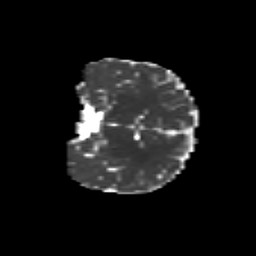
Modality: MD
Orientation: coronal
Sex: male
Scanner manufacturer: siemens
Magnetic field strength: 3 T
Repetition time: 5 s
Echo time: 0.071 s